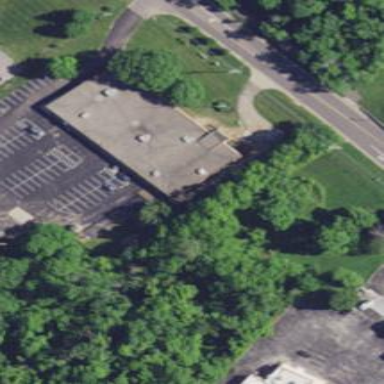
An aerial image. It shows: College building.